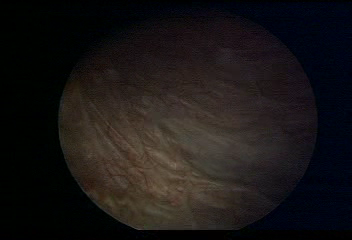
Modality: WLC
Class: Normal mucosa
Bladder cancer association: No